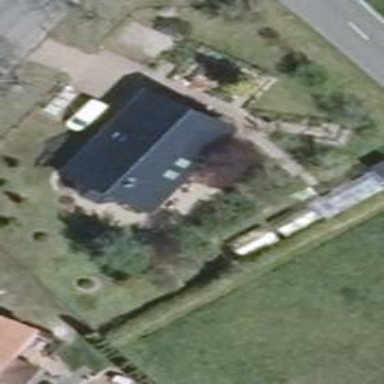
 where the roof is oriented along the structure."